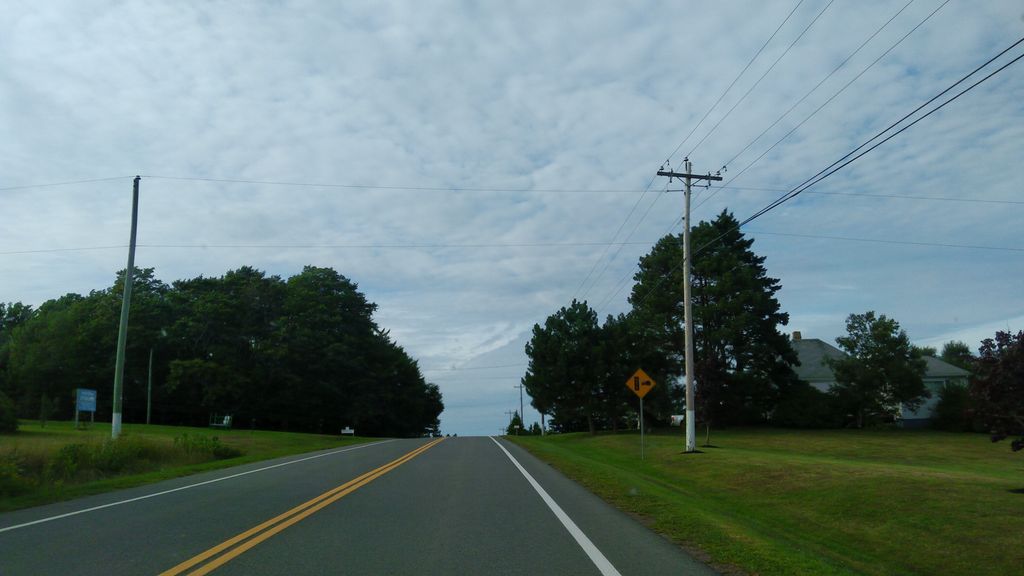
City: charlottetown